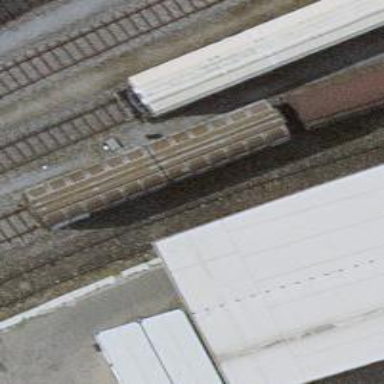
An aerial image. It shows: Railway switch.